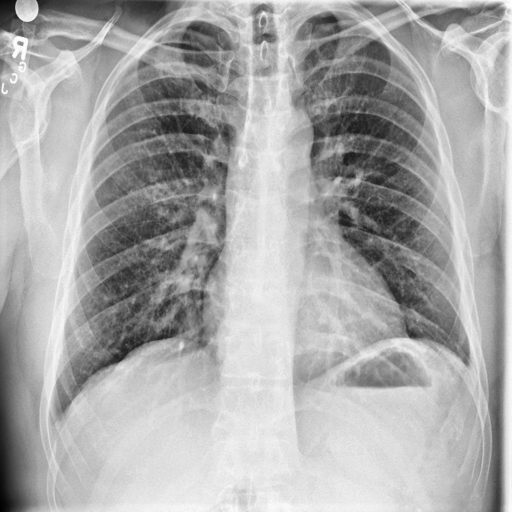
Finding: NORMAL